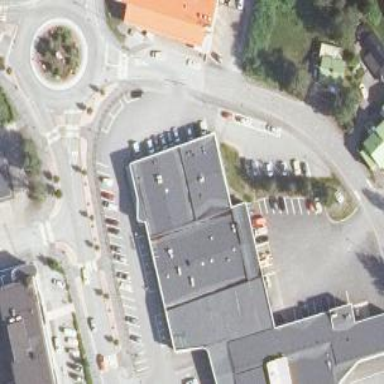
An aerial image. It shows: Pharmacy providing healthcare services.